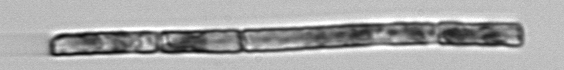
Label: Guinardia_delicatula